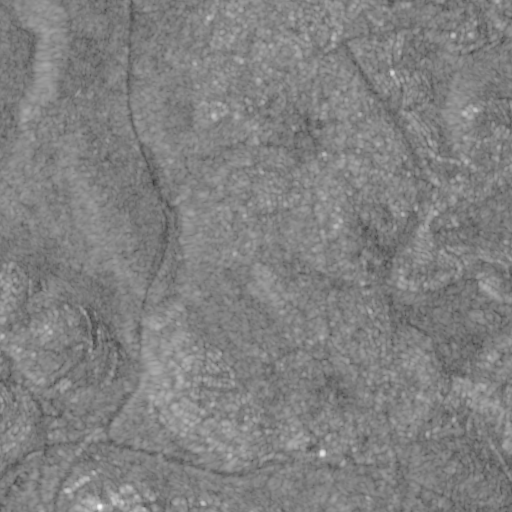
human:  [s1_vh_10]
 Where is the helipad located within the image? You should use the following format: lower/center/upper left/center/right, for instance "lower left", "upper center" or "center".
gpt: The helipad is located in the upper right of the image.
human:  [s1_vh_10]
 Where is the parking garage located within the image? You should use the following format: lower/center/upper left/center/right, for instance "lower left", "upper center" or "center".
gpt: The parking garage is located in the lower right of the image.
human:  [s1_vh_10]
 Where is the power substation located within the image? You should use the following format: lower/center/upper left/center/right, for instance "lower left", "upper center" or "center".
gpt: The power substation is located in the upper right of the image.
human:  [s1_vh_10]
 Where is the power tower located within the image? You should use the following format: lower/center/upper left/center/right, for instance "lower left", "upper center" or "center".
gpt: The power tower is located in the lower left of the image.
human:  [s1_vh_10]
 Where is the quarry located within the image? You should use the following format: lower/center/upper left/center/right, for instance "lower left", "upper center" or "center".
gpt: There is no quarry in the image.

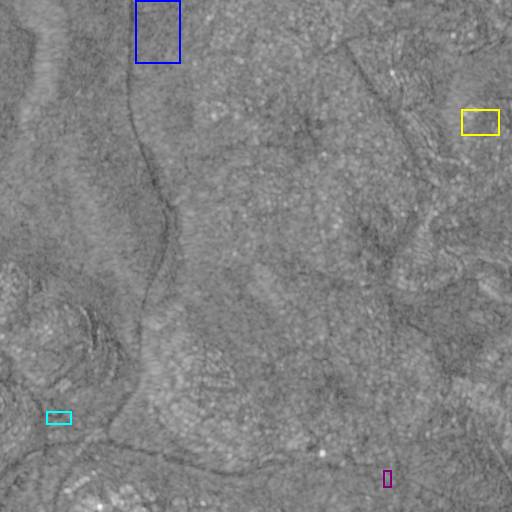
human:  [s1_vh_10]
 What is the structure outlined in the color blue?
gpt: The structure outlined in blue is a crop field.
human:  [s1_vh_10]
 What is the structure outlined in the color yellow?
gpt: The structure outlined in yellow is a park.
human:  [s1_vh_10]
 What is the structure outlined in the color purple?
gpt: The structure outlined in purple is a parking garage.
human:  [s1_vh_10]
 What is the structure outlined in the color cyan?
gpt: The structure outlined in cyan is a parking lot.
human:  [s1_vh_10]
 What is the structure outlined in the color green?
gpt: There is no green outline.